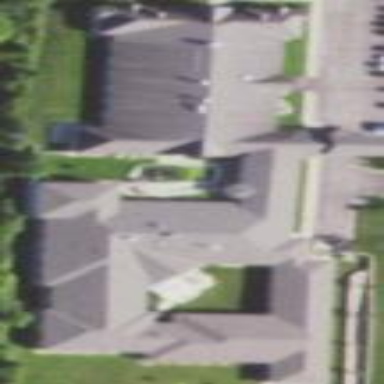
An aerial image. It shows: House serving as nursing home.